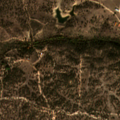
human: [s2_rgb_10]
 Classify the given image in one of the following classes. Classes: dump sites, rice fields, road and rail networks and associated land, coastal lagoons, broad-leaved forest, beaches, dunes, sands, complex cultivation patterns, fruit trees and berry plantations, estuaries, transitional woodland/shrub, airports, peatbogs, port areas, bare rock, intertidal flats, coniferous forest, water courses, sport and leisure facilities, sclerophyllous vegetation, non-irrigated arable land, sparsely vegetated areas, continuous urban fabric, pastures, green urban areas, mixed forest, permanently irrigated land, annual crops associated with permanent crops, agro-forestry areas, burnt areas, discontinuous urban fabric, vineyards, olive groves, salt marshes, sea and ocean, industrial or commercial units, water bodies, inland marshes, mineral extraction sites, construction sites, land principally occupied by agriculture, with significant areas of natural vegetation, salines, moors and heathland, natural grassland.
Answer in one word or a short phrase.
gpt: non-irrigated arable land, agro-forestry areas, broad-leaved forest